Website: macys
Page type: customer-info-address
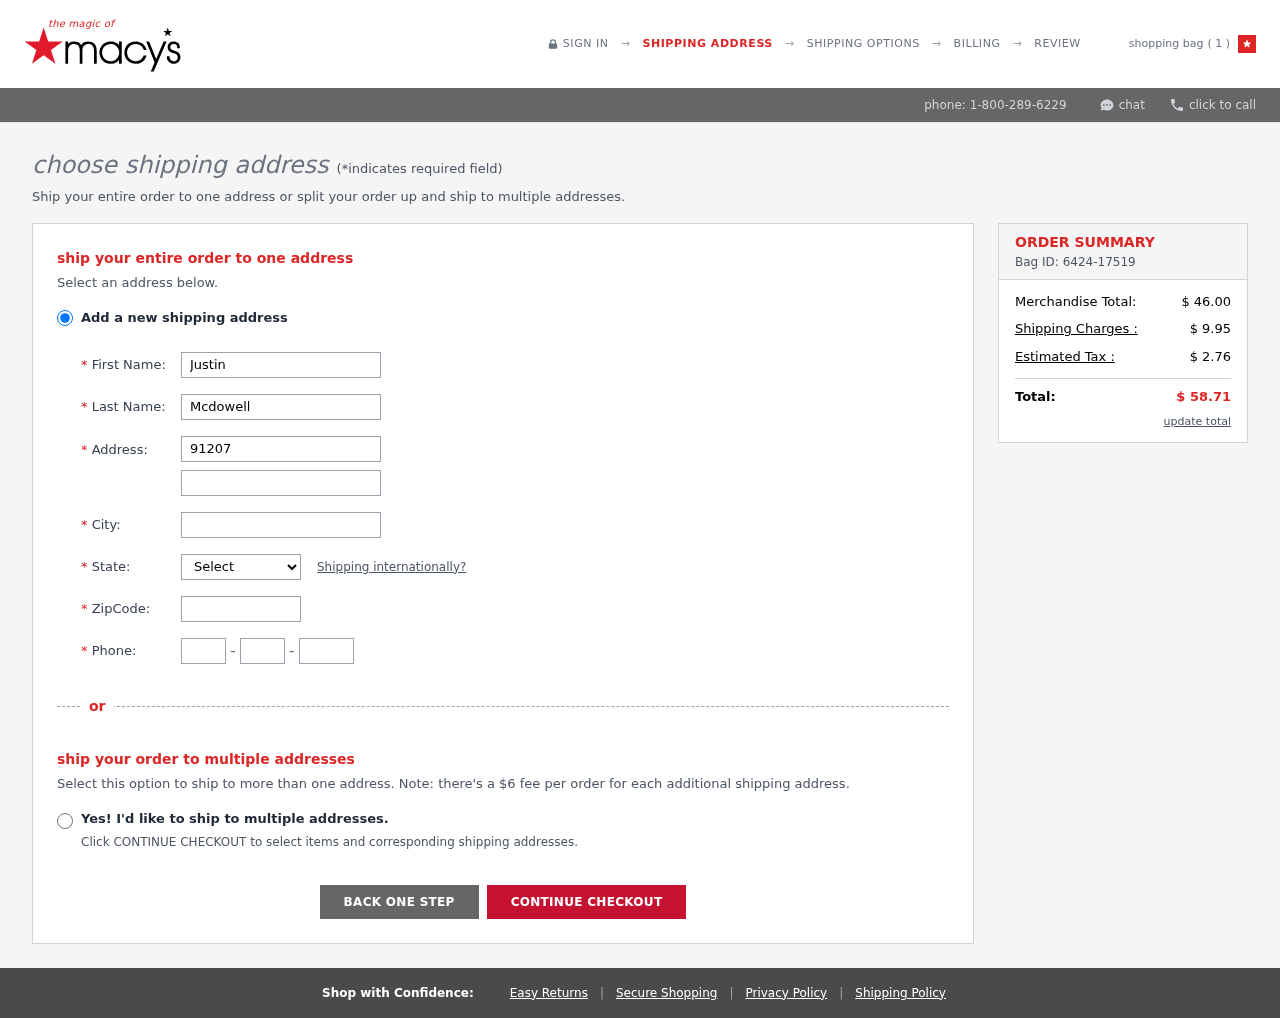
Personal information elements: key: PII_CITY
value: West Brett
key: PII_FIRSTNAME
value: Justin
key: PII_LASTNAME
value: Mcdowell
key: PII_PHONE_AREA
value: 879
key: PII_PHONE_PREFIX
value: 377
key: PII_PHONE_SUFFIX
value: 9120
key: PII_POSTCODE
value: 59649
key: PII_STATE_ABBR
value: OK
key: PII_STREET
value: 91207 Martinez Fork
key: PII_STREET2
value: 866 Annette Plains Suite 112
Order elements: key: ORDER_NUM_ITEMS
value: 1
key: ORDER_ID
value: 6424-17519
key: ORDER_SUBTOTAL
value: $ 46.00
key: ORDER_SHIPPING_COST
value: $ 9.95
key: ORDER_TAX
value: $ 2.76
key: ORDER_TOTAL
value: $ 58.71